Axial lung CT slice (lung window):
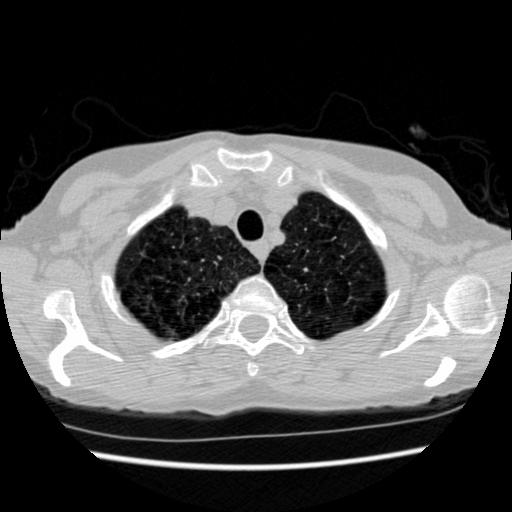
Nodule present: no